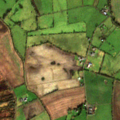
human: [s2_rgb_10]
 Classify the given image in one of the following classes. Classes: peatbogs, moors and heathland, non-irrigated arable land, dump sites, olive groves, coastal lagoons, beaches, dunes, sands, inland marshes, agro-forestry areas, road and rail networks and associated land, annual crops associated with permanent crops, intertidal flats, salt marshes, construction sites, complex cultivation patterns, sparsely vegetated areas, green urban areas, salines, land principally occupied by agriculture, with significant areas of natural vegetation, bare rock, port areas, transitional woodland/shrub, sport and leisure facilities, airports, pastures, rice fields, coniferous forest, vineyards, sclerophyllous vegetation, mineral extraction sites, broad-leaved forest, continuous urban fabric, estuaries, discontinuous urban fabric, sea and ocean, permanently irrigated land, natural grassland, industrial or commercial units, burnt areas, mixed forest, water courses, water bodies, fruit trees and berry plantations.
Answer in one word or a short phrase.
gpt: non-irrigated arable land, pastures, peatbogs